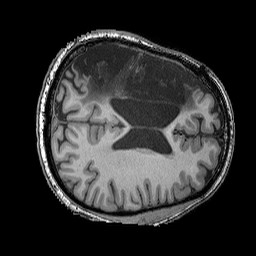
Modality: T1w
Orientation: axial
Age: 40
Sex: male
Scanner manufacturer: siemens
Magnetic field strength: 3 T
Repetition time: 2.25 s
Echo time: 0.00411 s